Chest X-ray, AP view. Patient: 46 years old, sex M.
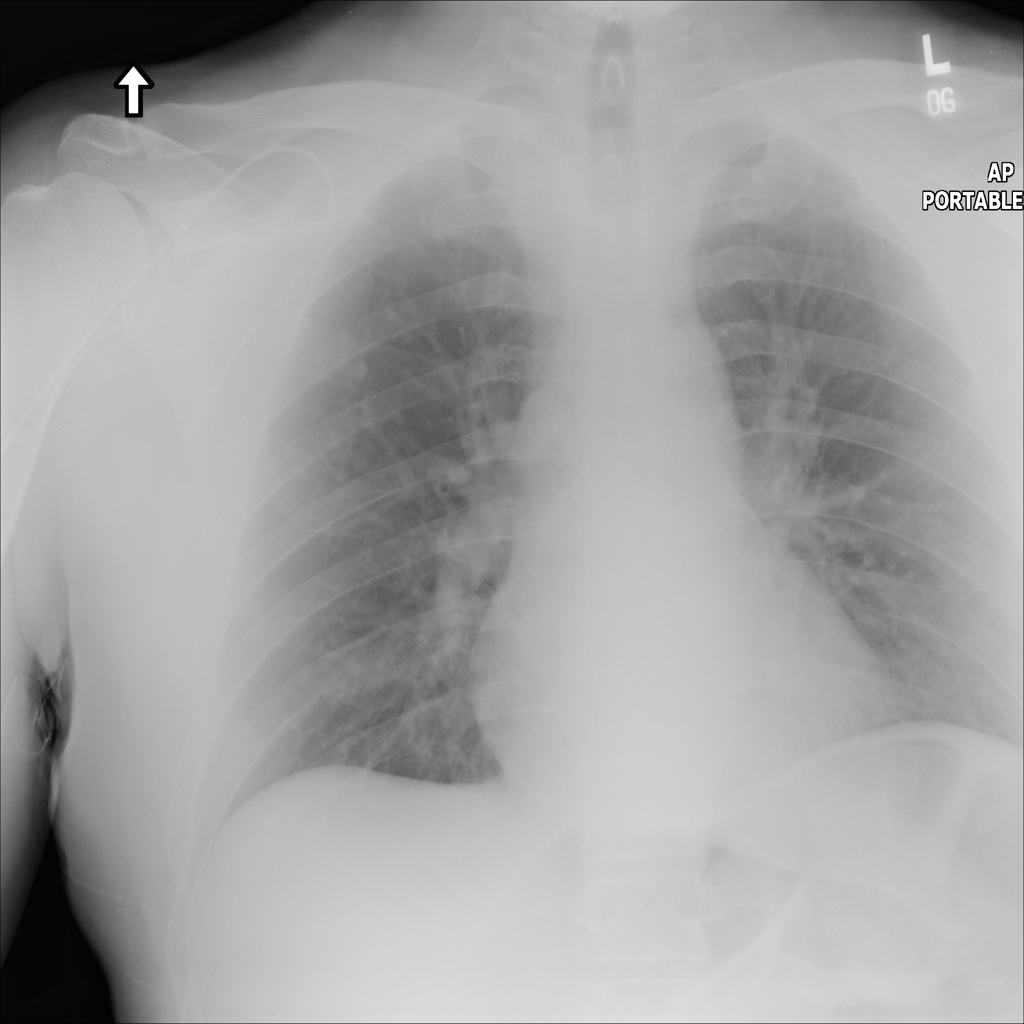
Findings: No Finding